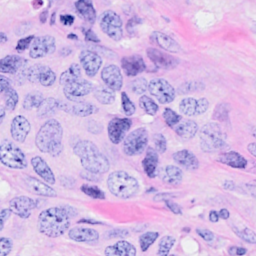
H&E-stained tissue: Breast